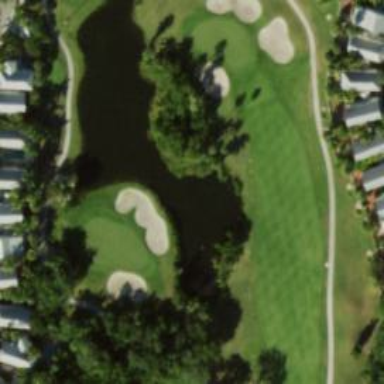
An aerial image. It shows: View of golf hole.